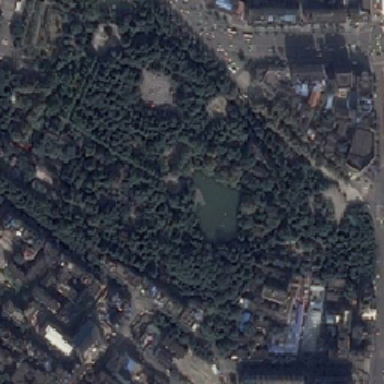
The park is very wide .